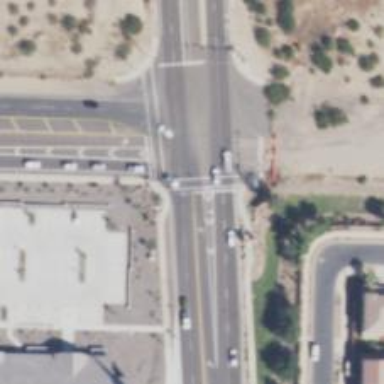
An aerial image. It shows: Solid stop line on the road.